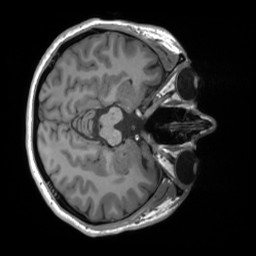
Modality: T1w
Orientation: axial
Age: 31
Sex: female
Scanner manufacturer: siemens
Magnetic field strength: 3 T
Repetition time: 1.8 s
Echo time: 0.00241 s